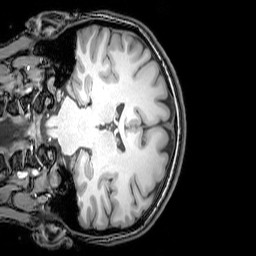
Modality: T1w
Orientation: coronal
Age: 26
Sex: female
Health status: healthy
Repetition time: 0.081 s
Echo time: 0.037 s